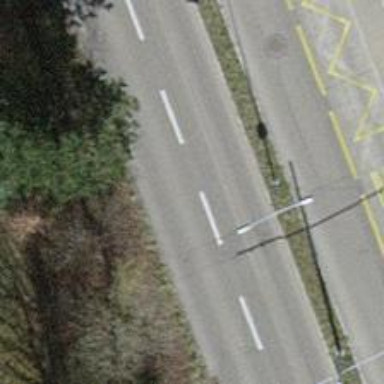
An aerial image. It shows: Asphalt road classified as unclassified with trolley wires.